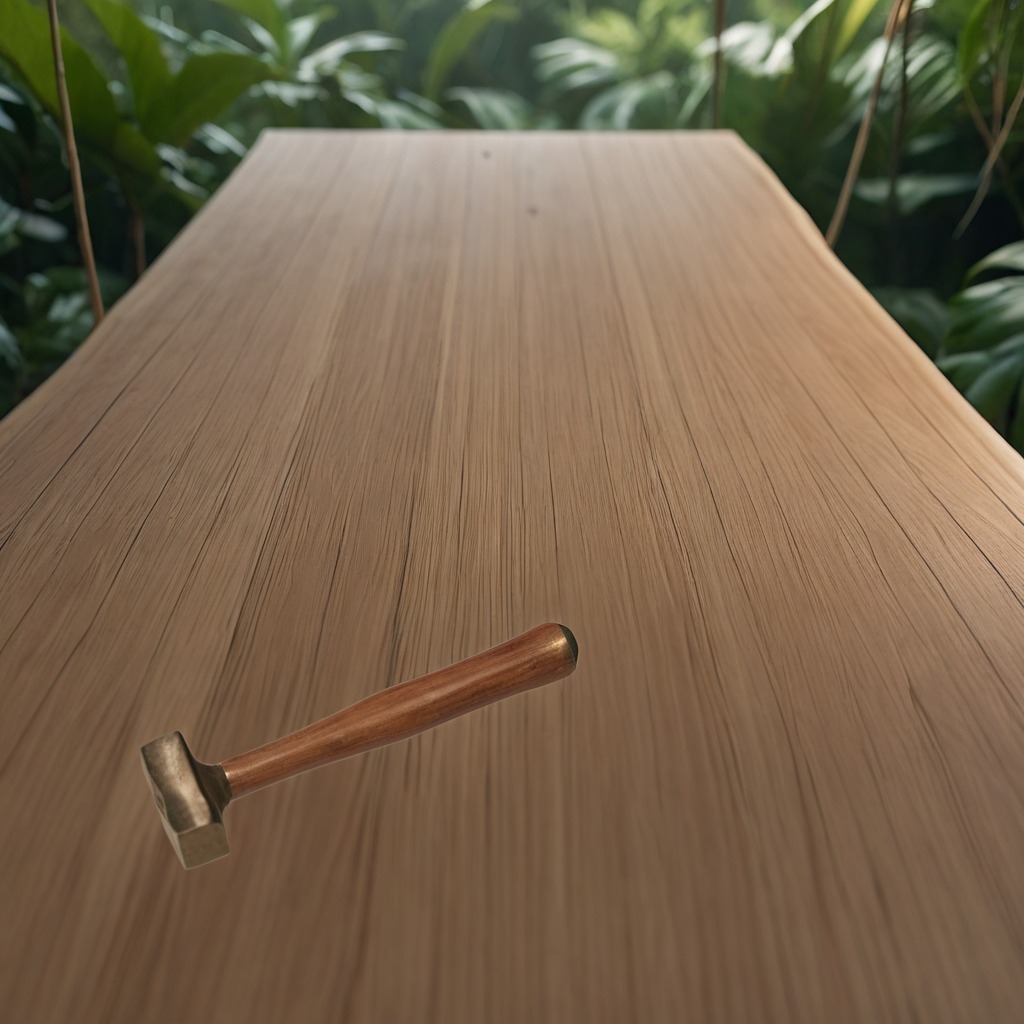
A hammer is lying on the wooden table.